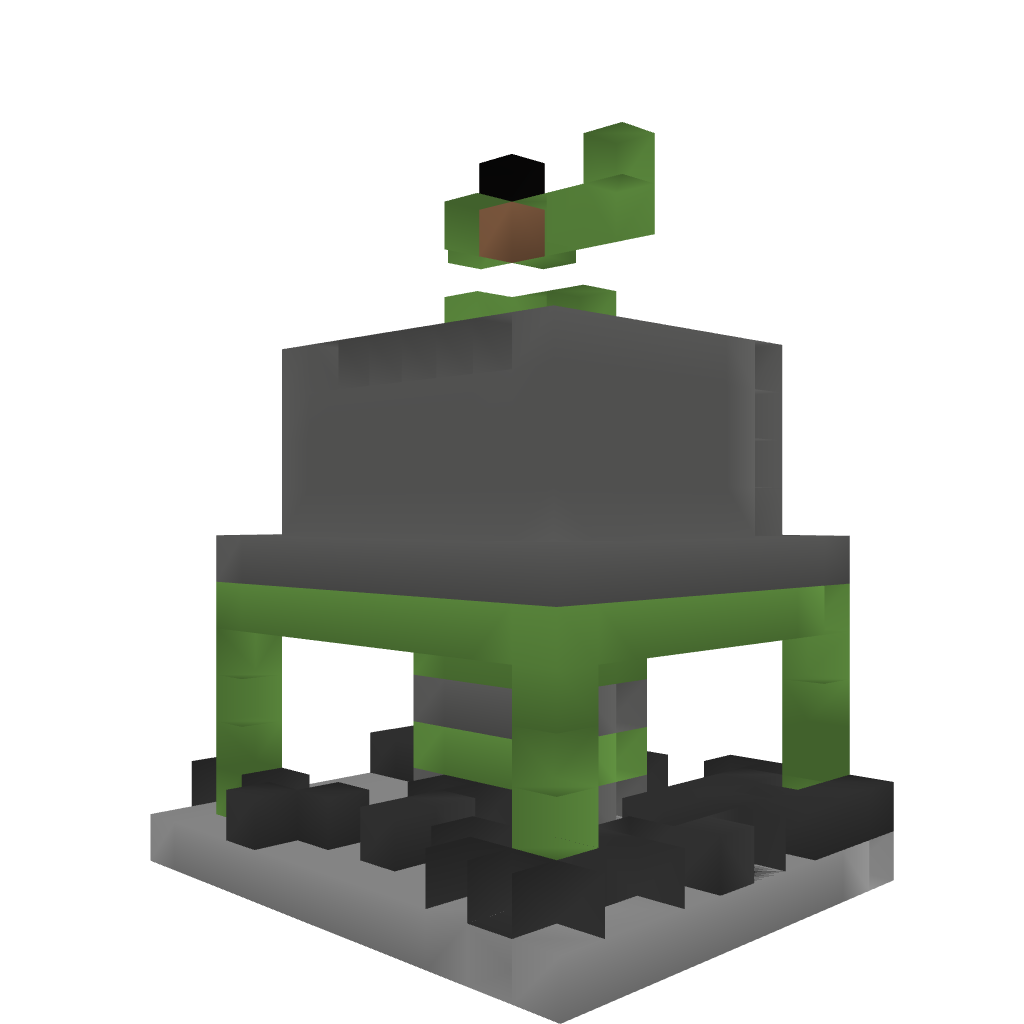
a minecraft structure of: Tnt tower